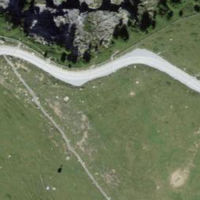
EUNIS habitat code: 26
Species observed at this site:
Cupido minimus
Agriades glandon